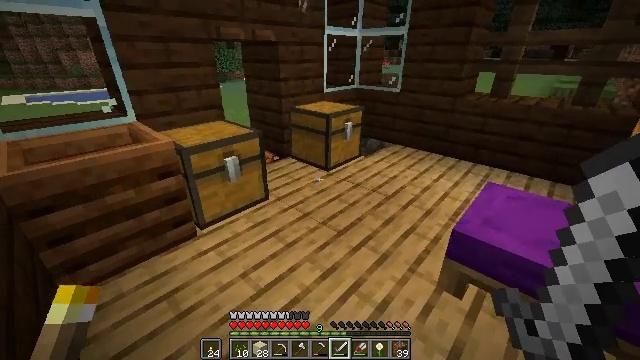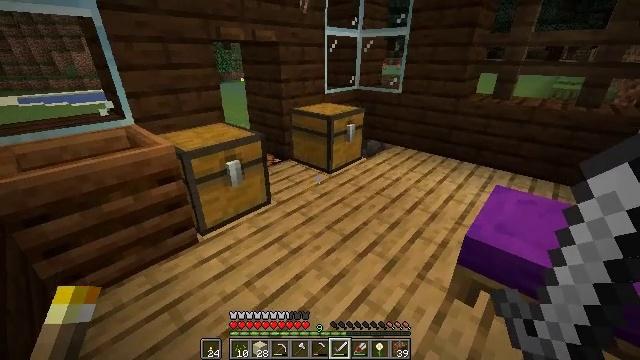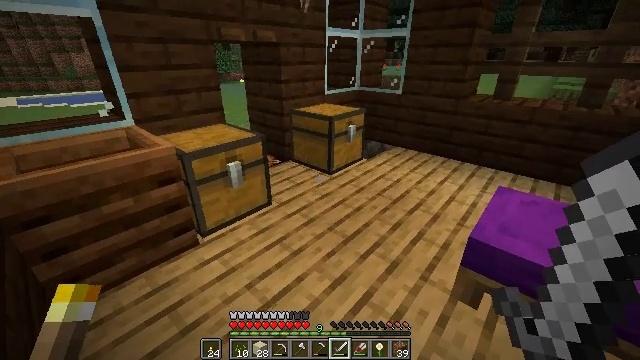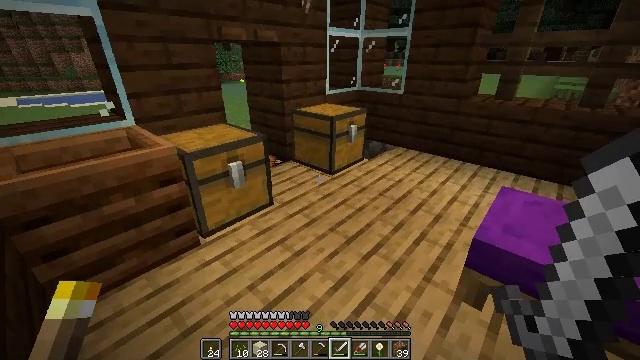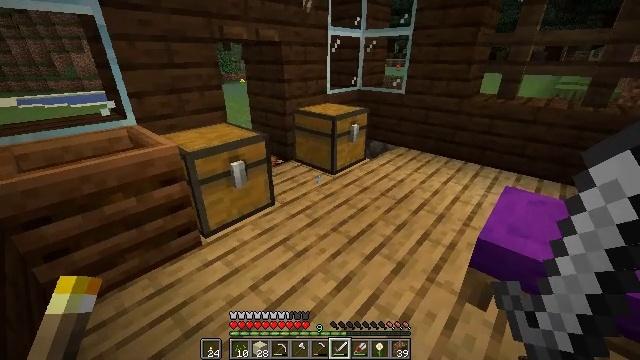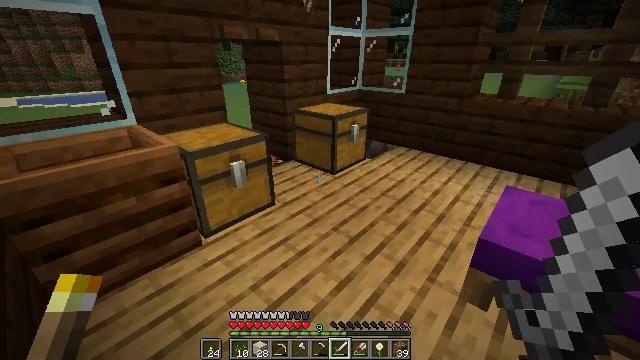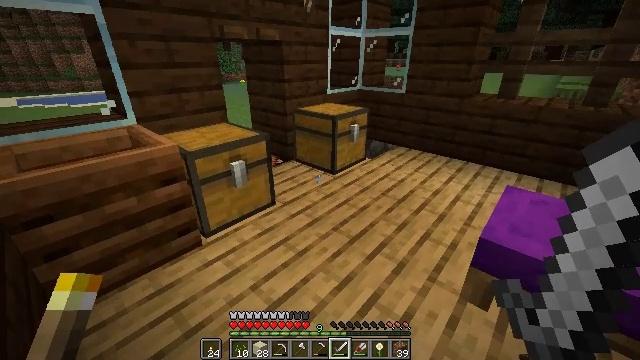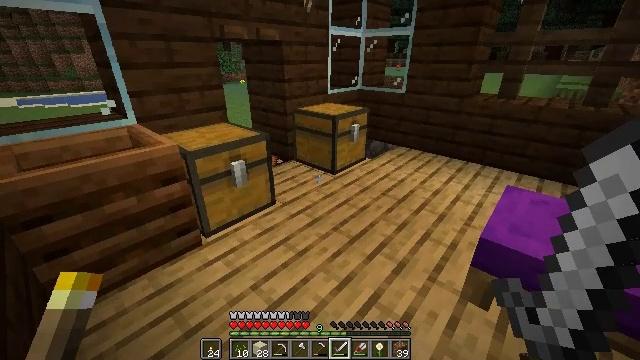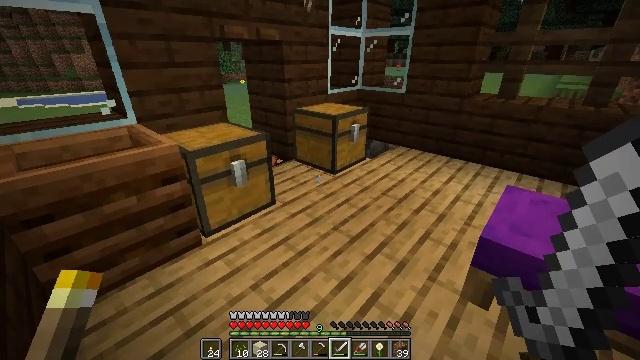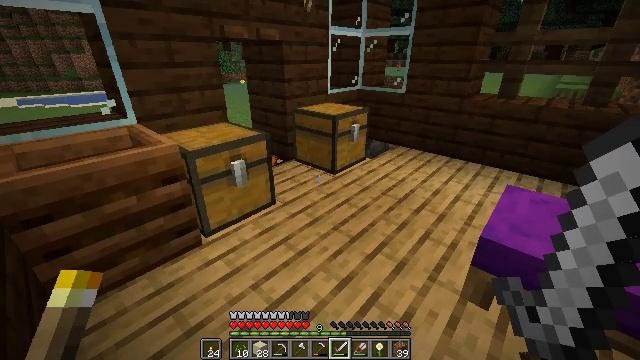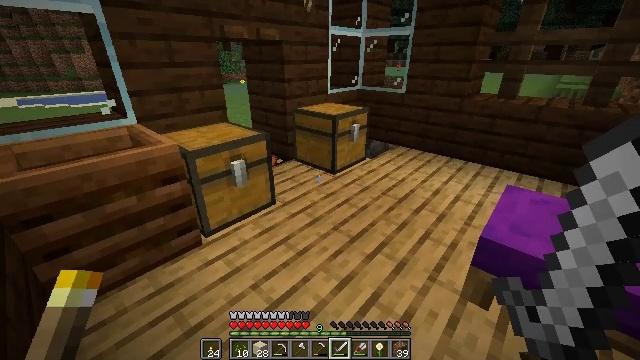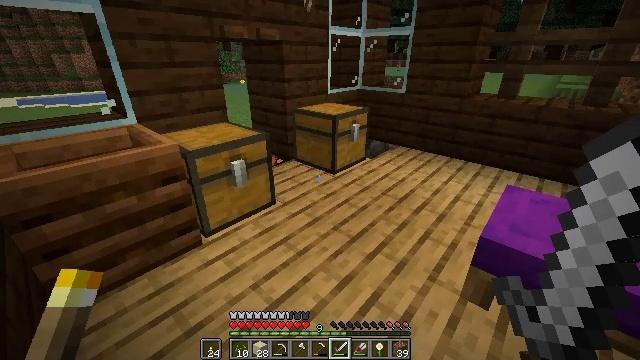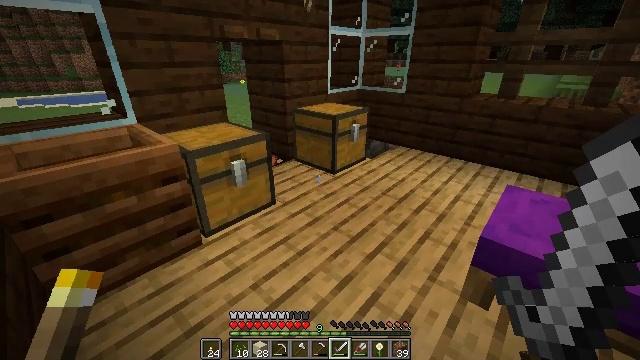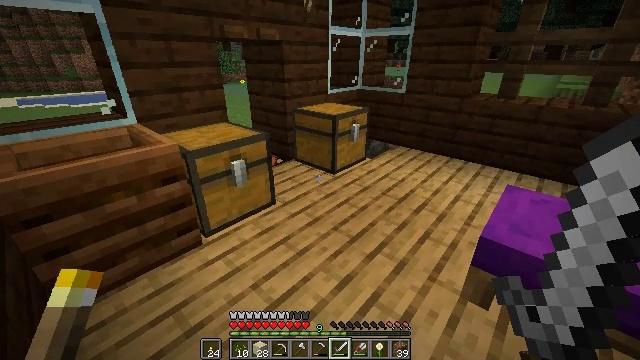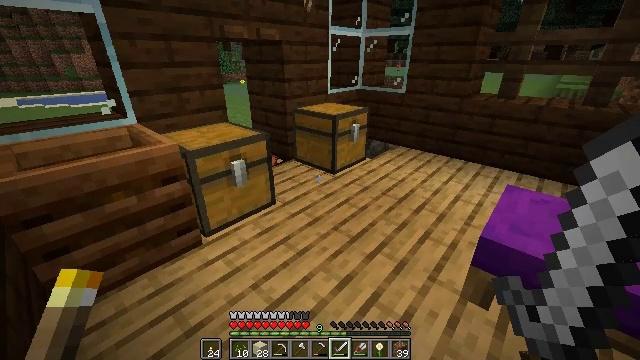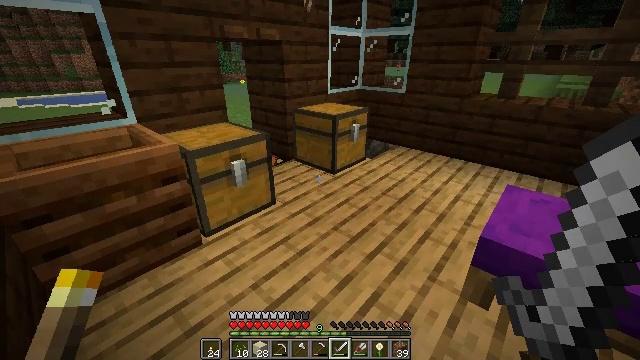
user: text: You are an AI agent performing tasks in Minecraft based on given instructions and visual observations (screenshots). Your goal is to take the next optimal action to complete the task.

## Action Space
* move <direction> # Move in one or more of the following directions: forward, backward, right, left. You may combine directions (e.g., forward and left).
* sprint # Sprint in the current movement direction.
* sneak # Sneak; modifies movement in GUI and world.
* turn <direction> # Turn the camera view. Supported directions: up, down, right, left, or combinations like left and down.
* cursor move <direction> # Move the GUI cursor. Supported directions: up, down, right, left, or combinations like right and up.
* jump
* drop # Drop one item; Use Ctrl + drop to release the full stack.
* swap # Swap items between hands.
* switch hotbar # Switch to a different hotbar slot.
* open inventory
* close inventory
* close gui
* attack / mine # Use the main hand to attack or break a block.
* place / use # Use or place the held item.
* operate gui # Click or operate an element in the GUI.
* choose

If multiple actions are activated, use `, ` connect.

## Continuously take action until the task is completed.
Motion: motion action
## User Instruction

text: Collect sand to make glass.
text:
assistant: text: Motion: no_op
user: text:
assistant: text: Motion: no_op
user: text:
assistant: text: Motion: no_op
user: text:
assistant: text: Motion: no_op
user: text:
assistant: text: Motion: no_op
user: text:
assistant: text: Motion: no_op
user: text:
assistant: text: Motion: no_op
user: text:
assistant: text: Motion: no_op
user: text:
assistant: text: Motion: no_op
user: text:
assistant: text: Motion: no_op
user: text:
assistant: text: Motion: no_op
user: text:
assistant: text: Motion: no_op
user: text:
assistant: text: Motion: no_op
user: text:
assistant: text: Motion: no_op
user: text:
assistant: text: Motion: no_op
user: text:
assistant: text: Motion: no_op
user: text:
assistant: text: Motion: no_op
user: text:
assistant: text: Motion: no_op
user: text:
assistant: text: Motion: no_op
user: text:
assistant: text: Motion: no_op
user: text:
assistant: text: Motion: no_op
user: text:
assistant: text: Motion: no_op
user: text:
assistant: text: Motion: no_op
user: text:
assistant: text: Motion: no_op
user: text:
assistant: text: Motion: no_op
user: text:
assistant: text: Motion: no_op
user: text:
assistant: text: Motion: no_op
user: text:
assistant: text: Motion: no_op
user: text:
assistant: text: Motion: no_op
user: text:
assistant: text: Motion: no_op